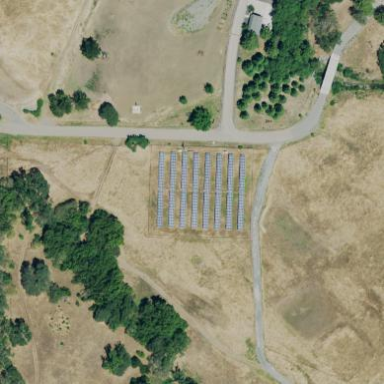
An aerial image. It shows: Solar power plant utilizing photovoltaic technology to produce electricity.